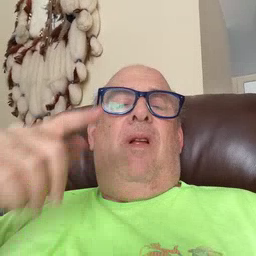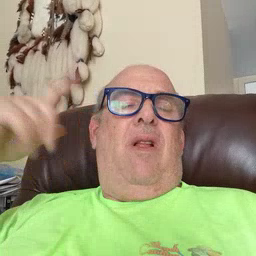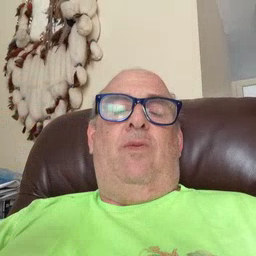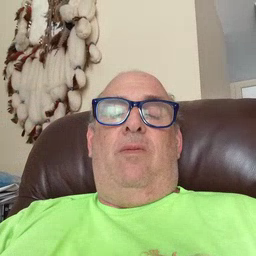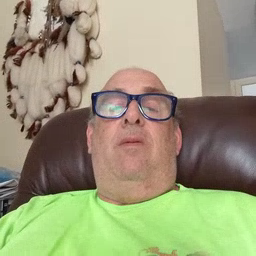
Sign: loud